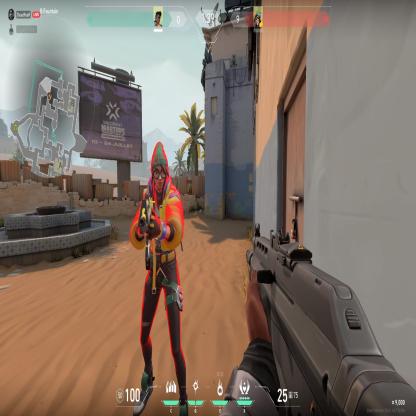
Label: enemy